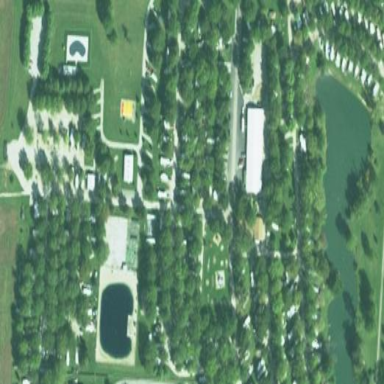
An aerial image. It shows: Caravan site for tourism.